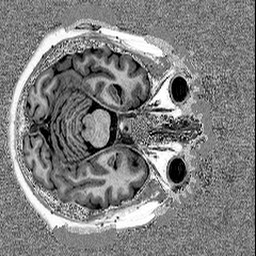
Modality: UNIT1
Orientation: axial
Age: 68
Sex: female
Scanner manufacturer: siemens
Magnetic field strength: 3 T
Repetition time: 5 s
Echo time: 0.00298 s